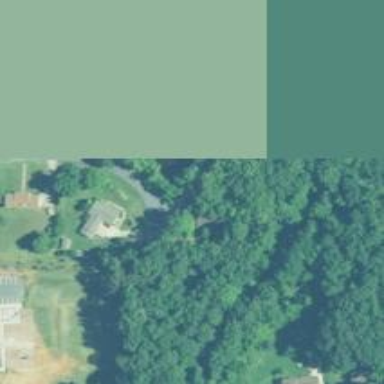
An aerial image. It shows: Driveway.